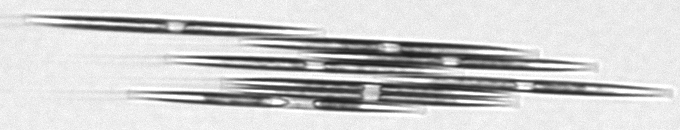
Label: Bacillaria